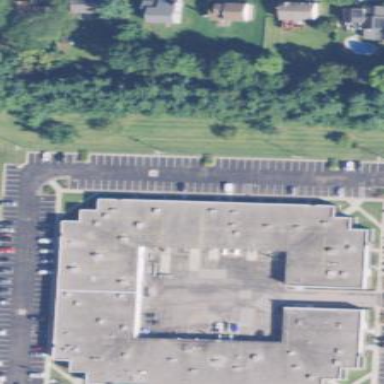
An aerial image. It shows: Commercial building with grey flat roof.